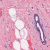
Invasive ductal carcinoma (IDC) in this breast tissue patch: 0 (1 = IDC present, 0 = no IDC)